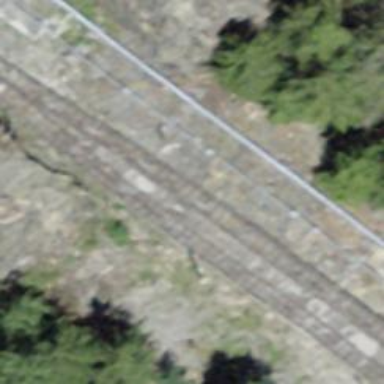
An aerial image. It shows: Disused railway.